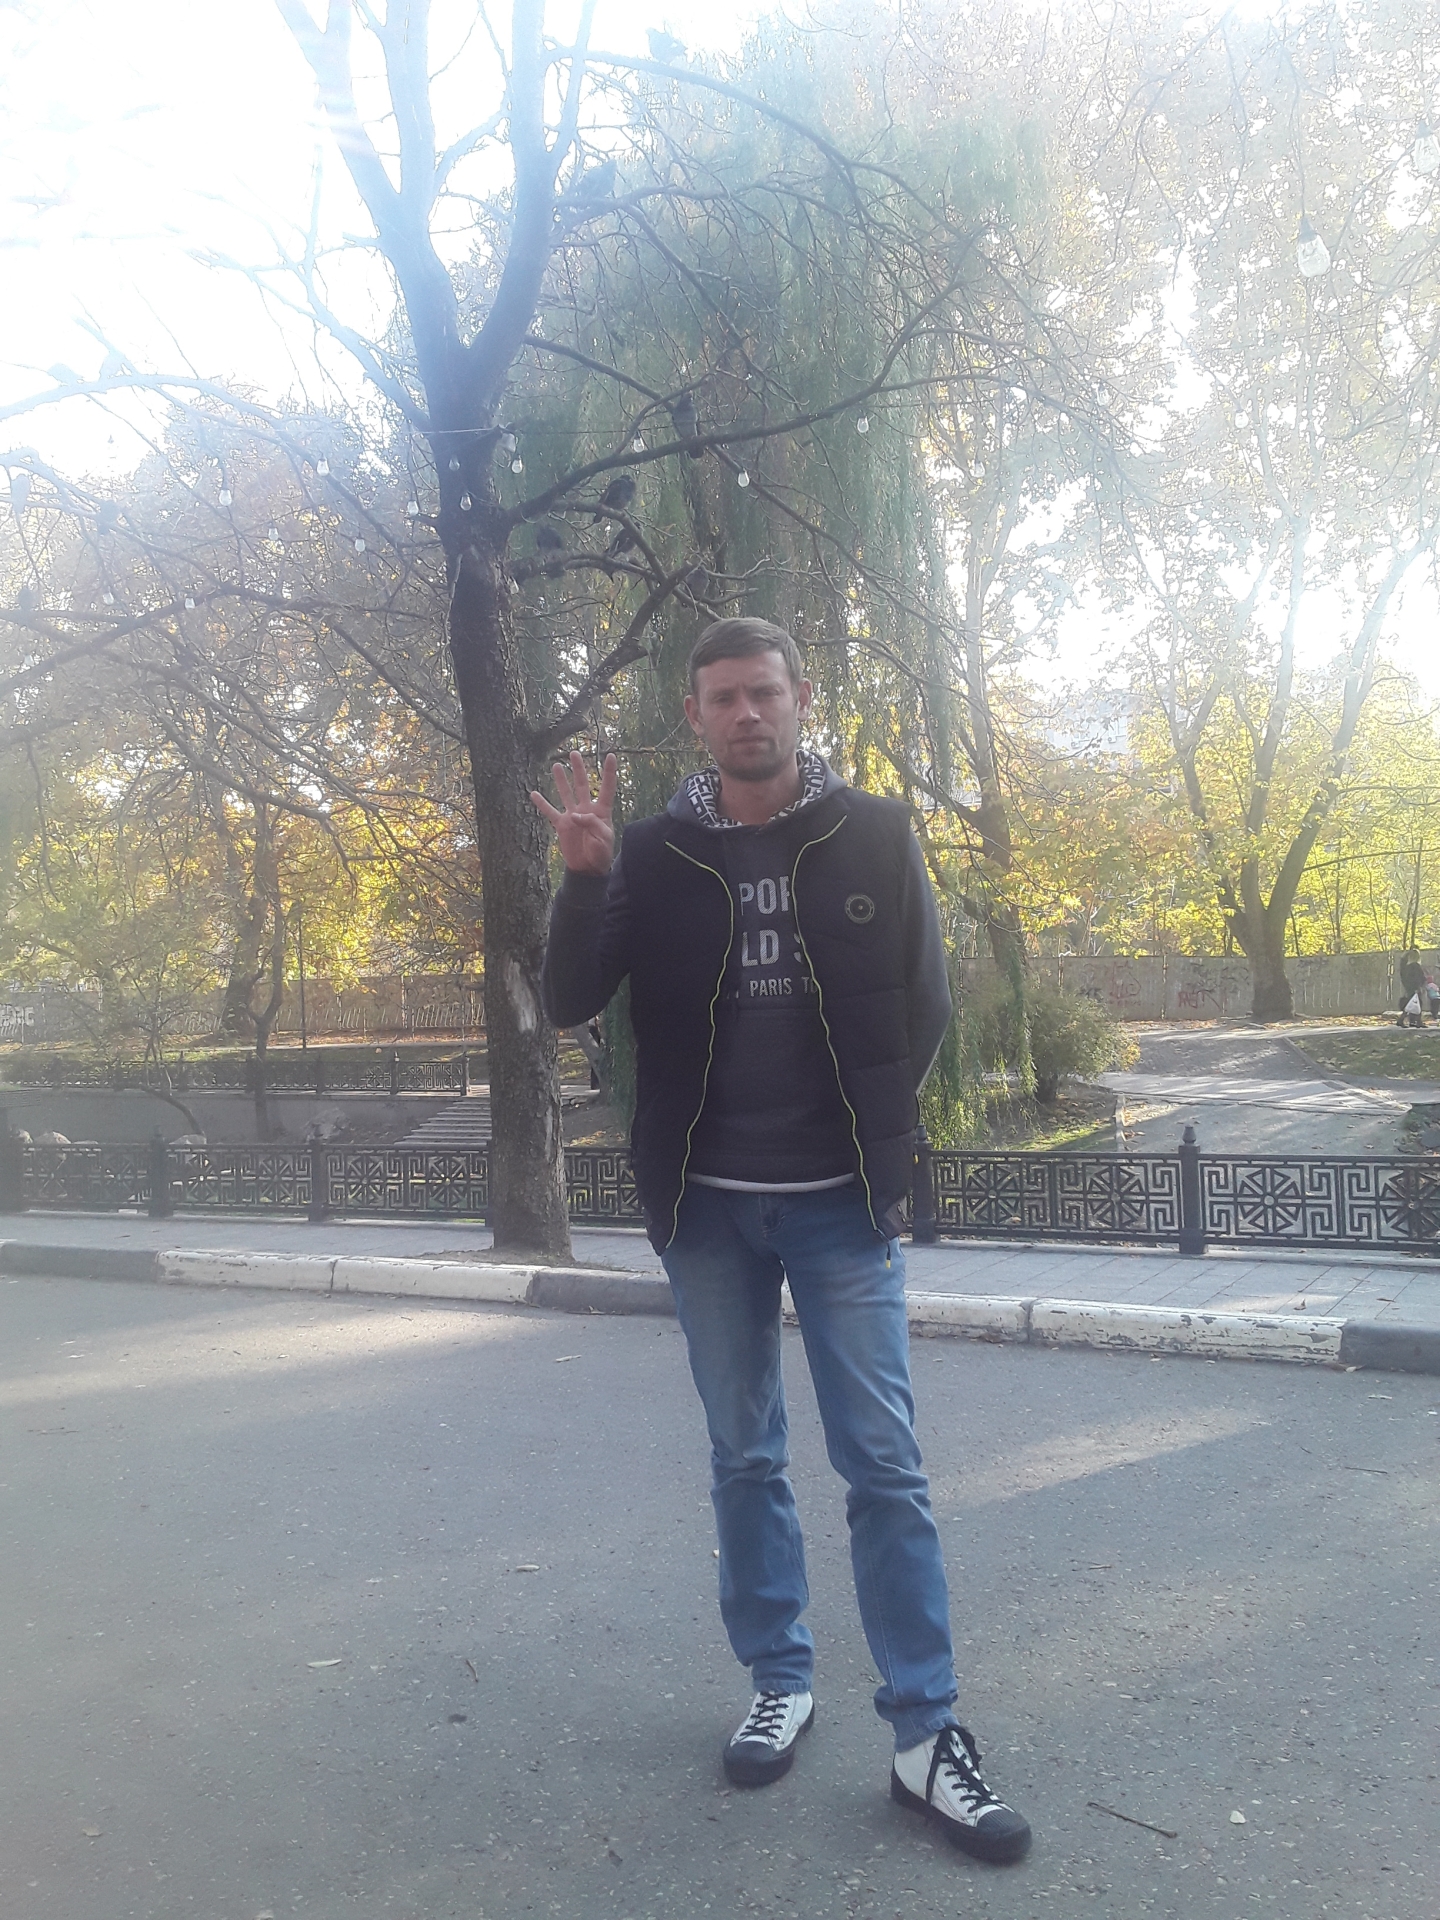
Label: noise